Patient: sex M, age 60
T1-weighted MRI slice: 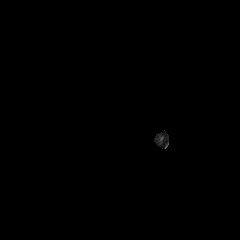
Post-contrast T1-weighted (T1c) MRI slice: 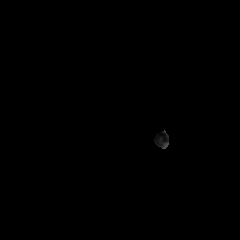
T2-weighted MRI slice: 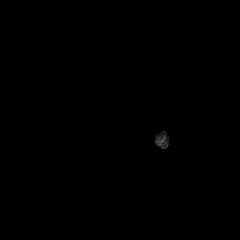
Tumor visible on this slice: no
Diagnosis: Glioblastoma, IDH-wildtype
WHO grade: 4